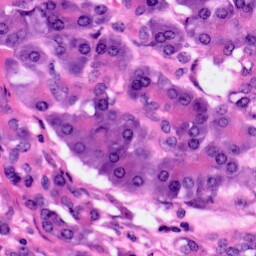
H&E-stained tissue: Pancreatic